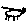
Label: cat